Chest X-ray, AP view. Patient: 58 years old, sex M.
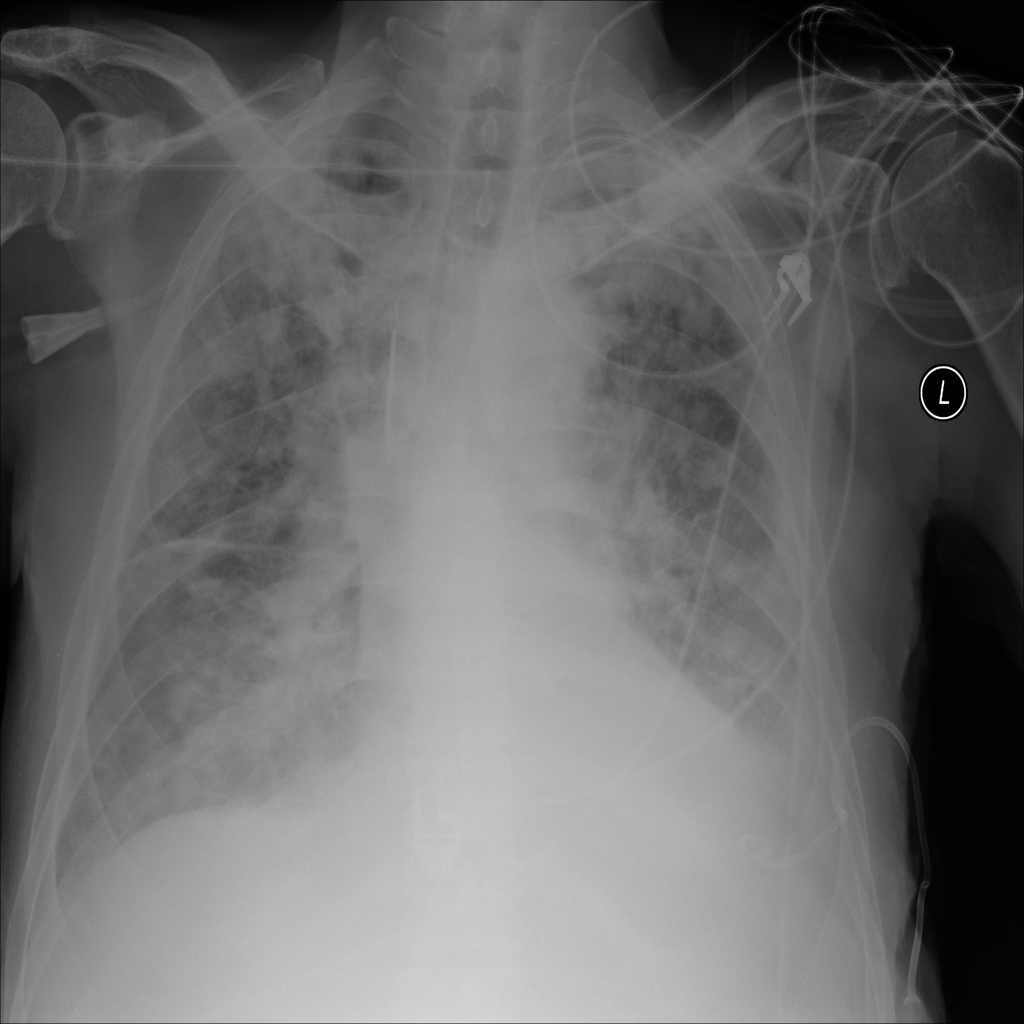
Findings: Infiltration